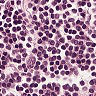
Metastatic tissue present: no